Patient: sex M, age 38
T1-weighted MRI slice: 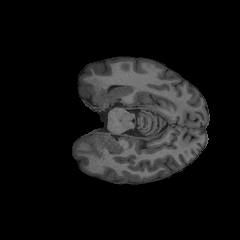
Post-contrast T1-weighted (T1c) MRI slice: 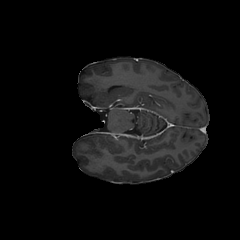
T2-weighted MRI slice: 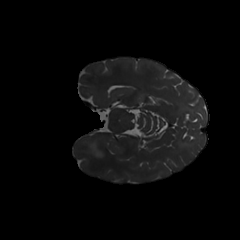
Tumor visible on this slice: yes
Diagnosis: Astrocytoma, IDH-mutant
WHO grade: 3